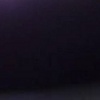
Label: space